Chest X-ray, PA view. Patient: 46 years old, sex M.
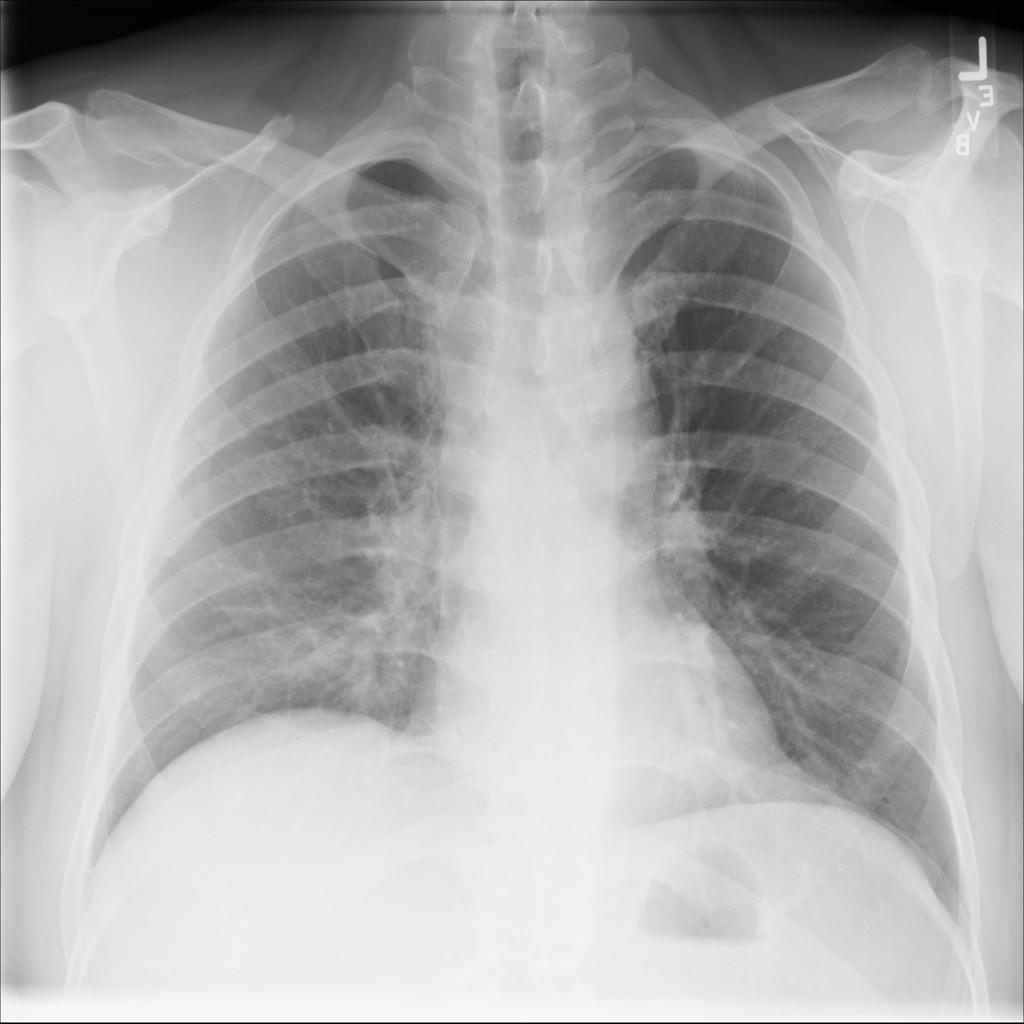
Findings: Atelectasis